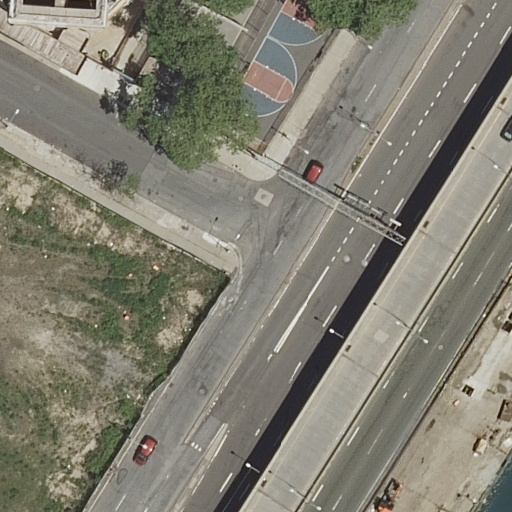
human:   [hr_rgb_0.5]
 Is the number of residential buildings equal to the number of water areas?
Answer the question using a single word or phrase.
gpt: yes

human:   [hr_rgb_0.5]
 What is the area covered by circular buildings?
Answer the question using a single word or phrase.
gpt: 0m2

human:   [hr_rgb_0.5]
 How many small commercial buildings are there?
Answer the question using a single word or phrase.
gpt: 0

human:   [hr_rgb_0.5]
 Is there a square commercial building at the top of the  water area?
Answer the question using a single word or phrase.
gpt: no

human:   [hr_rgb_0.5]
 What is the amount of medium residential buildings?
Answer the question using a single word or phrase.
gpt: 0

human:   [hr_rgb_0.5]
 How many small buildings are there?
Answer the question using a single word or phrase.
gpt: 0

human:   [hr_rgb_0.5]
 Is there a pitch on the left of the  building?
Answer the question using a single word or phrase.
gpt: no

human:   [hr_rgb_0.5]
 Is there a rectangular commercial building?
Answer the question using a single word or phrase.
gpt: no

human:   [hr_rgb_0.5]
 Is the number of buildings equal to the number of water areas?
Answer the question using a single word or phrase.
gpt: yes

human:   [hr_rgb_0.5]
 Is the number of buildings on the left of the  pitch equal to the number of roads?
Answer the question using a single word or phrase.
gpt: no

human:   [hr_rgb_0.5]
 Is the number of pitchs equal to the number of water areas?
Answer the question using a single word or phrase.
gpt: yes

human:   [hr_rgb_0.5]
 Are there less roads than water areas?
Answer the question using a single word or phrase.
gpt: no

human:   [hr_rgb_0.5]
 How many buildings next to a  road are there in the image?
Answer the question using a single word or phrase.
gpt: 1

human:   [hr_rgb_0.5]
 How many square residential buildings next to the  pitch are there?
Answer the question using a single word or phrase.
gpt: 0

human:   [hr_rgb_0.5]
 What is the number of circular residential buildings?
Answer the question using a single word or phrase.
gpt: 0

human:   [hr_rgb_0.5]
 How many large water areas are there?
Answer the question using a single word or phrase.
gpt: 0

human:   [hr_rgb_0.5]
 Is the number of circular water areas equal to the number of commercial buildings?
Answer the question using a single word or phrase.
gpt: yes

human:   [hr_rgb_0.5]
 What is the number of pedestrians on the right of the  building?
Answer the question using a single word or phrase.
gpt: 0

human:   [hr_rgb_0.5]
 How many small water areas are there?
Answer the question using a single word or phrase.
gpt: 1

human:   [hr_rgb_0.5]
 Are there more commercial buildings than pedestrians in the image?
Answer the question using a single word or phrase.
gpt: no

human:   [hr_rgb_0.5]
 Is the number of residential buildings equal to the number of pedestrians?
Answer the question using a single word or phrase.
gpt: yes

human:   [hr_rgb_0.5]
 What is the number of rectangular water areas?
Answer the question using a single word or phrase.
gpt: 0

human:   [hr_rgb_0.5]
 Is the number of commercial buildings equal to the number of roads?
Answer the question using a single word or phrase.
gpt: no

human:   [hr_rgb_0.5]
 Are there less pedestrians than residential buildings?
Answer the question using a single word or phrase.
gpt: no

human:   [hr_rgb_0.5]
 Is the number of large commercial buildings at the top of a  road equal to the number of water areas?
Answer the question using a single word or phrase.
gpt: no

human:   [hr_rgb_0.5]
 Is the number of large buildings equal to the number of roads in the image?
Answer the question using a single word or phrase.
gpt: no

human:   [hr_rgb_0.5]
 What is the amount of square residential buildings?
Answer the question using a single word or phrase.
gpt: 0

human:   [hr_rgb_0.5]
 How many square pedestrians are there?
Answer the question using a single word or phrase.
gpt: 0

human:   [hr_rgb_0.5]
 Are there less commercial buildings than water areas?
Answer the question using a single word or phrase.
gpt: yes

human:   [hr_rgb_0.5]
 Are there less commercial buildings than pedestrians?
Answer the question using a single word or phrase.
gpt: yes

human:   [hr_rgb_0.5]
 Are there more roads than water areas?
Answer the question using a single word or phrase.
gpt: yes

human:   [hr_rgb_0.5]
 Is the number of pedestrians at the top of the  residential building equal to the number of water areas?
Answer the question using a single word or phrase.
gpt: no

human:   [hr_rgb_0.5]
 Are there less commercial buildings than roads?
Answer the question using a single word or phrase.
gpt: yes

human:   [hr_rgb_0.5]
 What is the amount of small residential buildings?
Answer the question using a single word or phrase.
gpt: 0

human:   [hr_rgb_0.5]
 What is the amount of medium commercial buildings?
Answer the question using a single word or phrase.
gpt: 0

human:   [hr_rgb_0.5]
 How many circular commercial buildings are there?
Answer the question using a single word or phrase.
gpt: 0